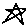
Label: star